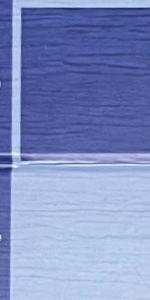
Label: Empty